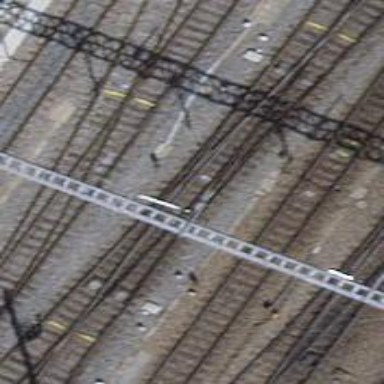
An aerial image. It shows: Single-track electrified railway with contact line.